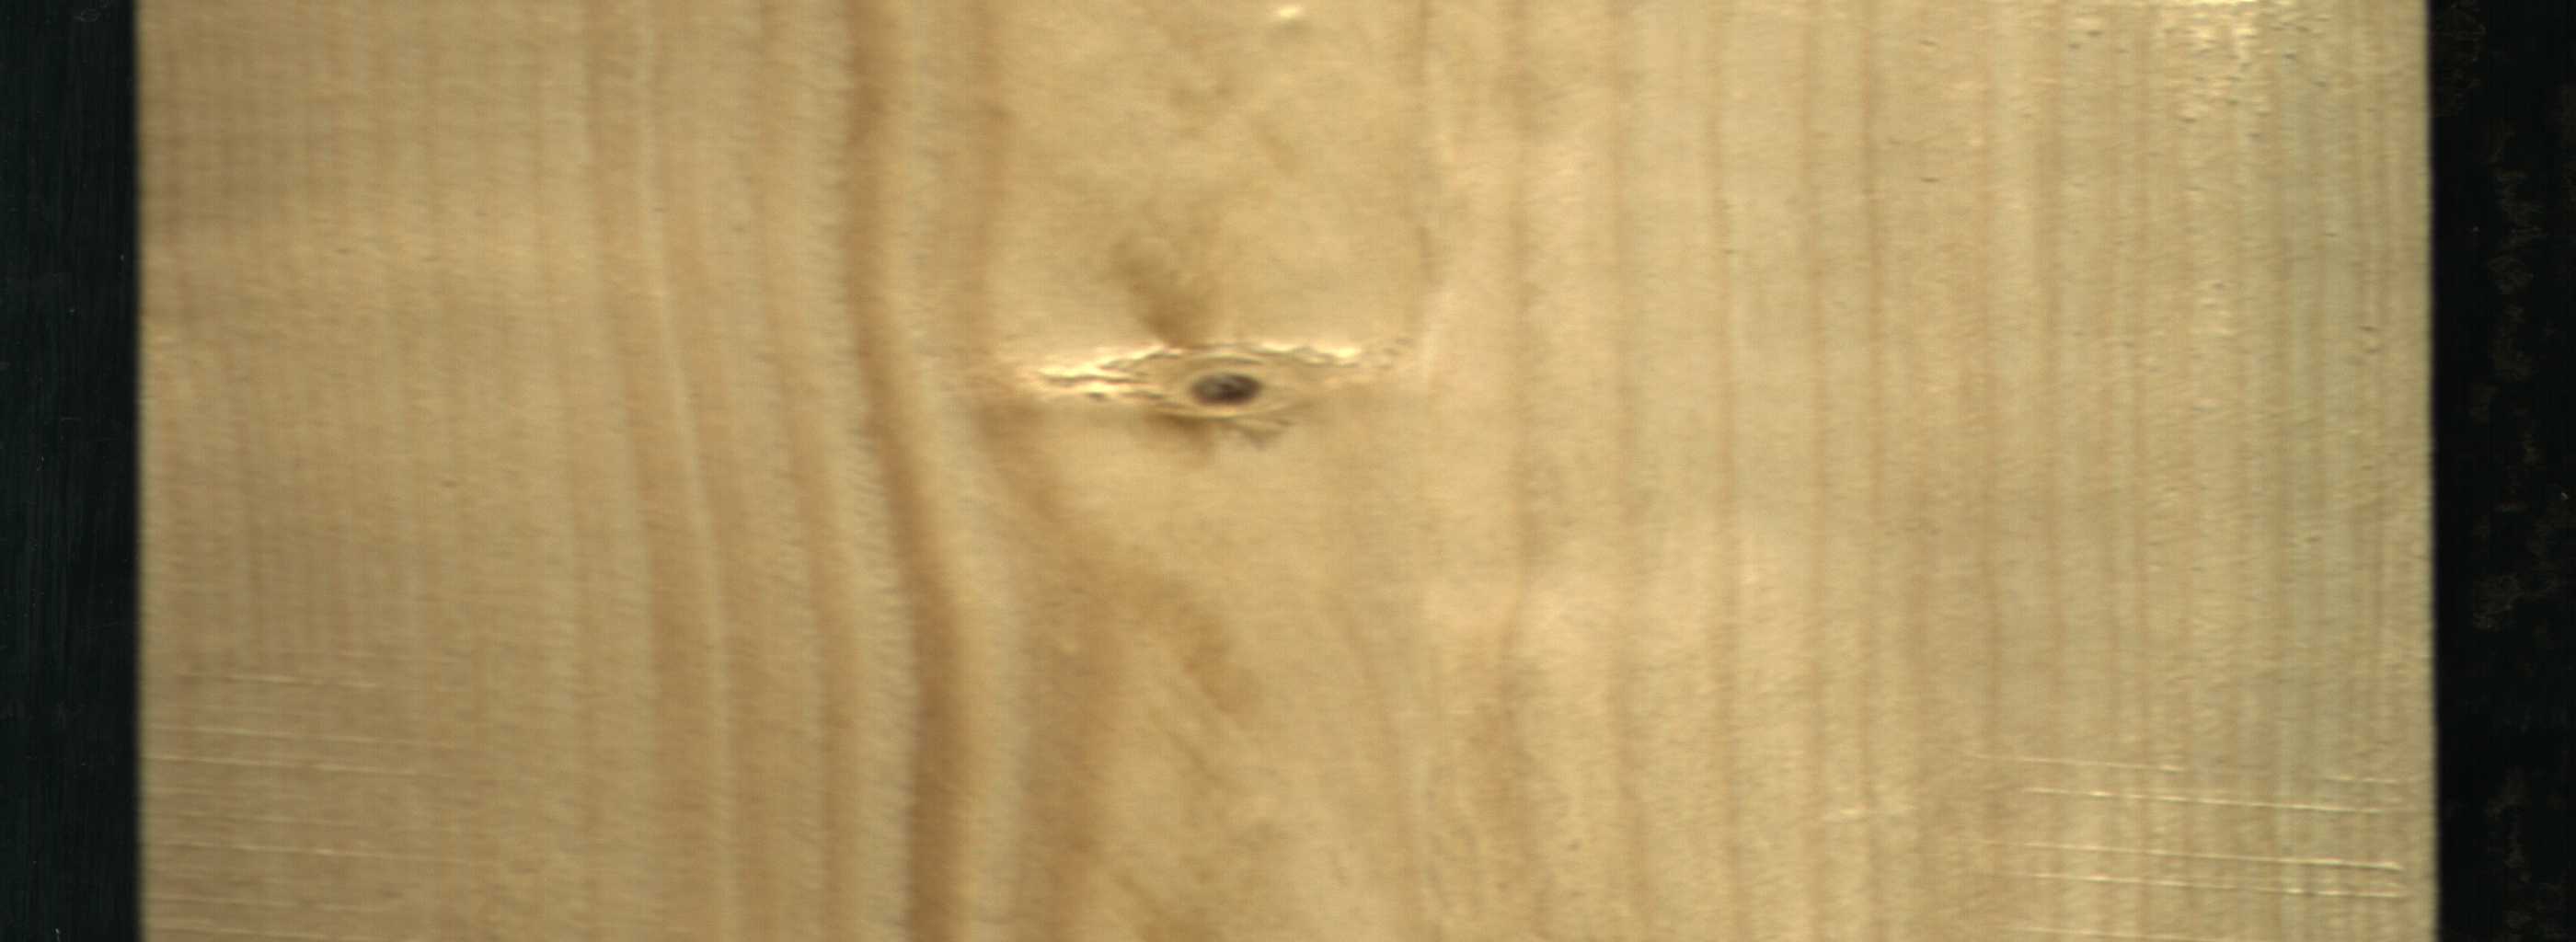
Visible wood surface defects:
Live_Knot